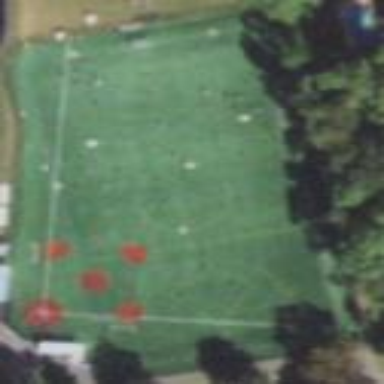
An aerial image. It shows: Astroturf pitch used for leisure activities.